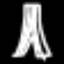
Label: The Eiffel Tower